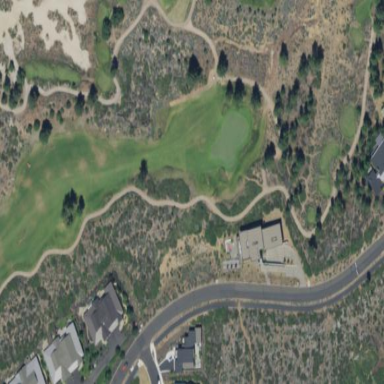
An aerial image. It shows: Golf fairway in the image.